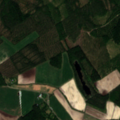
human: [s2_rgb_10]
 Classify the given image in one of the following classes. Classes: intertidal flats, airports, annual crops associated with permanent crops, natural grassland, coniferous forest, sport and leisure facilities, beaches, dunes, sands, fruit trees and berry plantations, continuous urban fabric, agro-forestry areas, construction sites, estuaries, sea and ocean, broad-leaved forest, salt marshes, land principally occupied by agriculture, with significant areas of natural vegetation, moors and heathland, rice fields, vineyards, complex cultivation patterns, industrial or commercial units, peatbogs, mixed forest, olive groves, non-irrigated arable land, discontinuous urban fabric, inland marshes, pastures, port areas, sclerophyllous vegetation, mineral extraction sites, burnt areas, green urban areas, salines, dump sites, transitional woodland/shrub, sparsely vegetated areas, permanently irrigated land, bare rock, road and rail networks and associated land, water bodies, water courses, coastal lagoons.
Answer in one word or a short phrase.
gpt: non-irrigated arable land, coniferous forest, mixed forest, transitional woodland/shrub